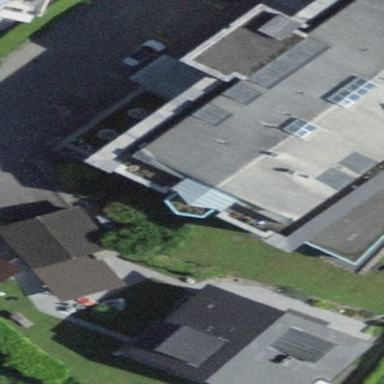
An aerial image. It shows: Garage building.